Question: I'm using an SKTexture with an image and set the 'SKPhysicsBody'. Like that:
'''
var moleTexture = SKTexture(imageNamed: "moleTop1")
leftPlayer = SKSpriteNode(texture: moleTexture)
leftPlayer.physicsBody = SKPhysicsBody(texture: moleTexture, size: leftPlayer.texture!.size())
'''
Now after I start my game, I noticed that the physicsBody is set wrong. I've activated the 'showPhysics' property and my image looks like that:

As you see, the only thing which is used by 'SKPhysicsBody' is the little part on the middle left(blue border).
How can I change that so that the whole image will be used?
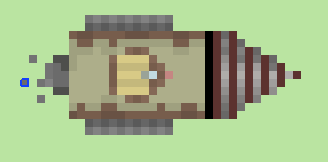
Answer: That looks interesting. I believe it will only create an outline (or one shape) and it appears to be starting from the left and because there are no other pixels near enough it calls it done.
I wonder if you get a different result if those pixels are touching. I would try and validate that first. If that is the case you may have to change the texture or use a different variation of the texture for the physical body.
I hope that helps =)